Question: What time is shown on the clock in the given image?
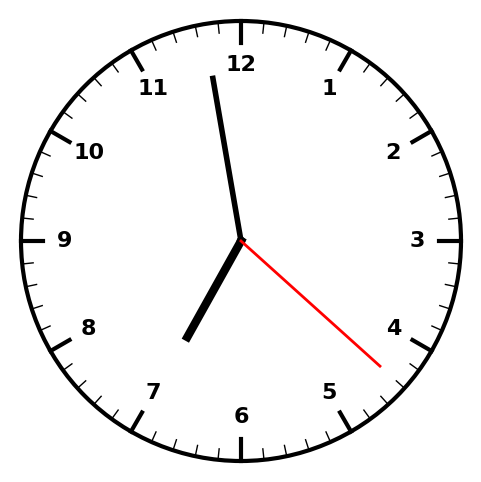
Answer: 06:58:22